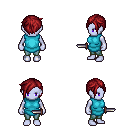
a pixel art fantasy rpg character, female body template, dark elf, purple skin, teal tunic, teal pants, brunette pixie cut hairstyle, dagger, four views (front, back, left, right), 2x2 character sprite sheet, small pixel art, hard edges, no anti-aliasing